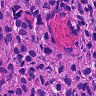
Metastatic tissue present: yes